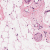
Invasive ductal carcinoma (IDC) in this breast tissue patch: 0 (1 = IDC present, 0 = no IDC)